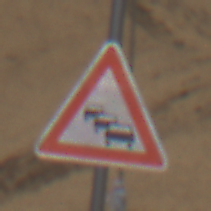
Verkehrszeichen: Stau
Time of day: Midday
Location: Outdoor (Nature)
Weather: Clear
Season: NotSpecified
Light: Natural